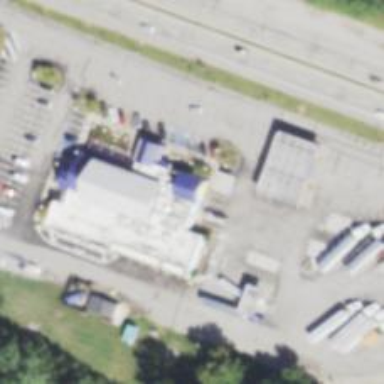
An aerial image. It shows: Convenience shop.